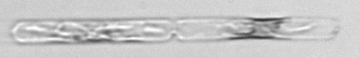
Label: Dactyliosolen_fragilissimus